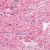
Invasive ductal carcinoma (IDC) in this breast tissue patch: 0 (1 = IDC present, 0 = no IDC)